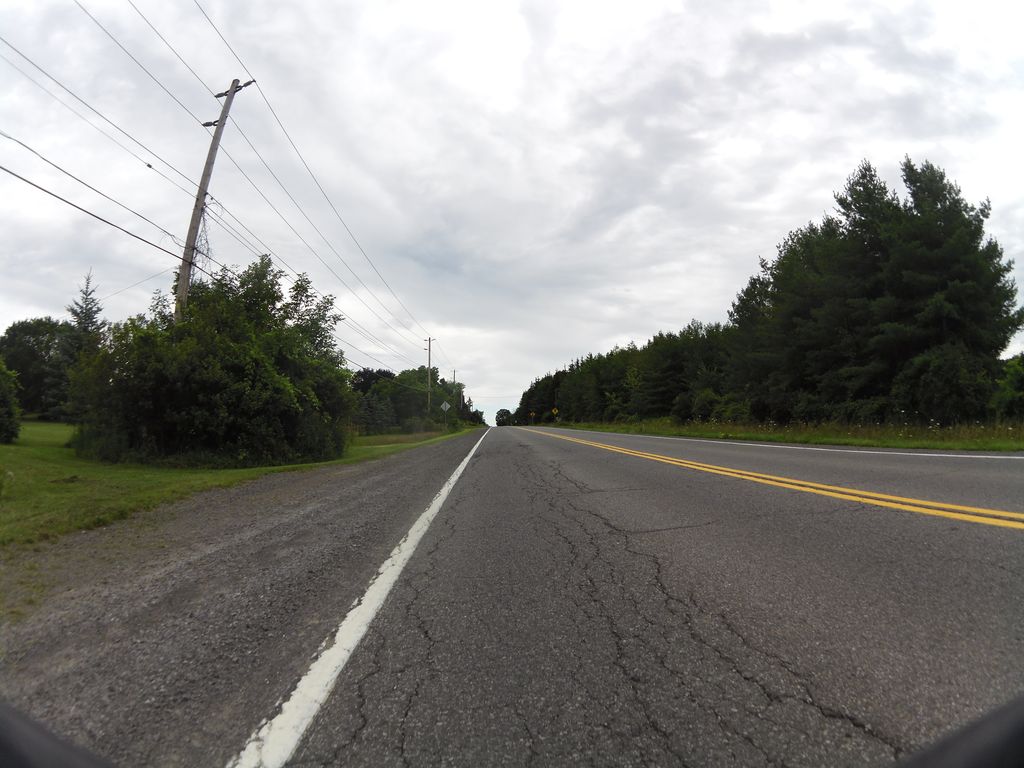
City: ottawa-gatineau